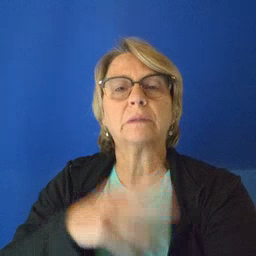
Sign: frog